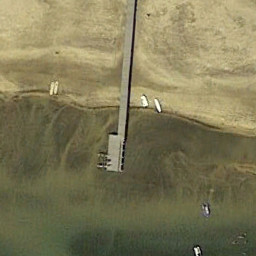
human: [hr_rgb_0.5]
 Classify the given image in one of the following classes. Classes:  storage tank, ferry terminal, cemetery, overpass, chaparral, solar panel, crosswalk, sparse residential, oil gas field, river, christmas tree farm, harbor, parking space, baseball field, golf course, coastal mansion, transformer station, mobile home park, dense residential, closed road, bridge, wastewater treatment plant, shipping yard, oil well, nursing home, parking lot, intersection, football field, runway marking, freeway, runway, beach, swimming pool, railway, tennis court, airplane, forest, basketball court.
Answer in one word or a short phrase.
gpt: ferry terminal